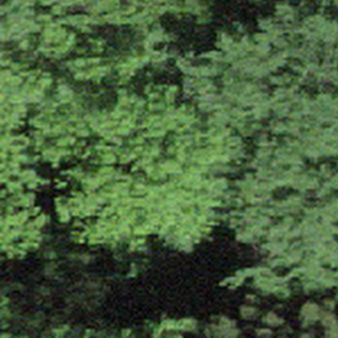
Label: other